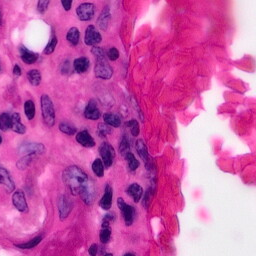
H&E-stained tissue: Pancreatic